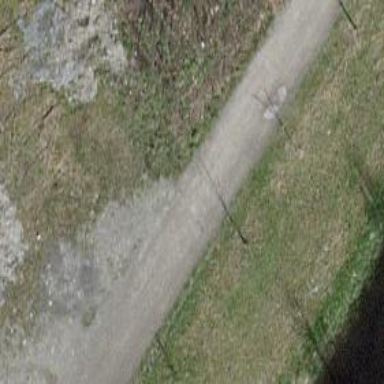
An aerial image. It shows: Track with fine gravel surface of grade2 quality.